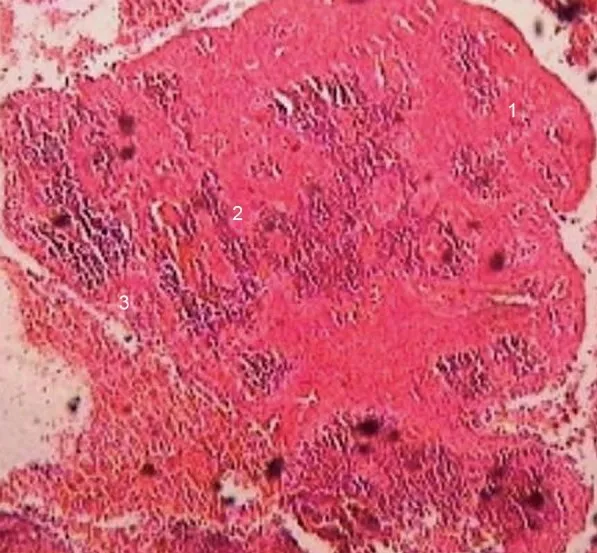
Histopathological view showing nonkeratinized stratified squamous epithelium (1), arcading pattern of proliferation (2) and dense chronic inflammatory cell infiltrate (3).
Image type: pathology (h&e)